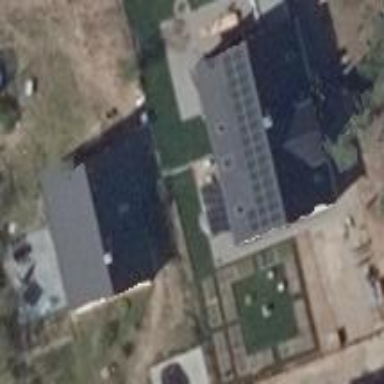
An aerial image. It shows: Part of building.